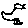
Label: bird